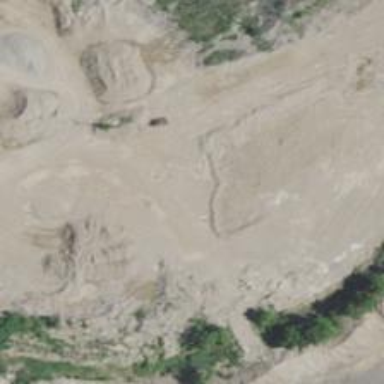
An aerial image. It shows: Quarry area.